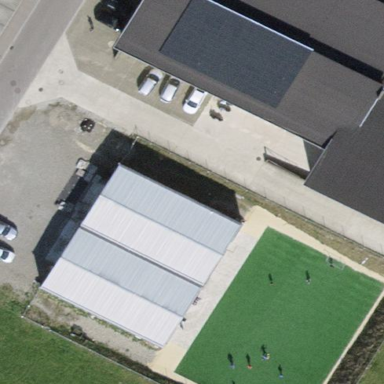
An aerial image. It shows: School building.